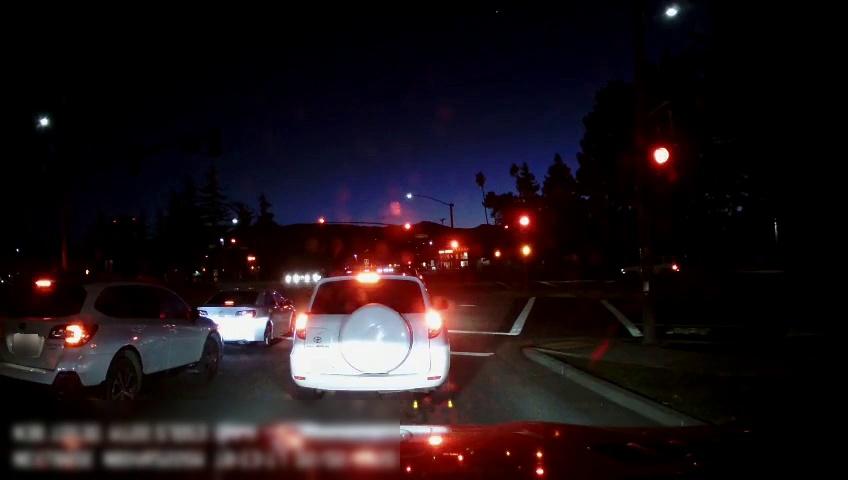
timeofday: Night
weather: Other
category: Drivable Space
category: Vehicles | SUV
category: Vehicles | SUV
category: Vehicles | Car
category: Vehicles | SUV
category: Vehicles | SUV
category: Vehicles | SUV
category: Lanes | Current Lane
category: Lanes | Alternate Lane
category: Lanes | Alternate Lane
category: Traffic | Lights
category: Traffic | Lights
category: Traffic | Lights
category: Traffic | Lights
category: Traffic | Lights
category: Traffic | Lights
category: Traffic | Lights
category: Traffic | Lights
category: Traffic | Lights
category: Traffic | Lights
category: Traffic | Lights